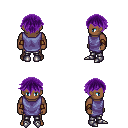
a pixel art fantasy rpg character, male body template, human, dark skin, chain tabard jacket, metal pants, purple short bangs hairstyle, cloth bracers, metal boots, four views (front, back, left, right), 2x2 character sprite sheet, small pixel art, hard edges, no anti-aliasing